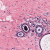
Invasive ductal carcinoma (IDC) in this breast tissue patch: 0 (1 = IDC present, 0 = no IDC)